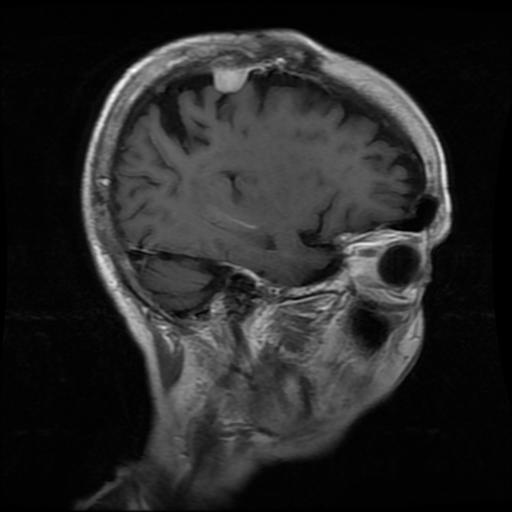
Label: meningioma